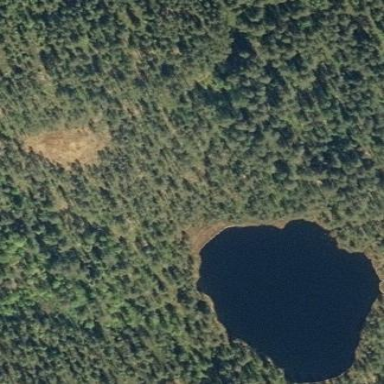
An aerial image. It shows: Serene lake surrounded by nature.